Field crop: maize
Growth stage: 2
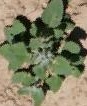
Species: chenopodium